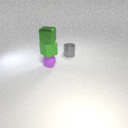
small green rubber cube above small purple rubber sphere